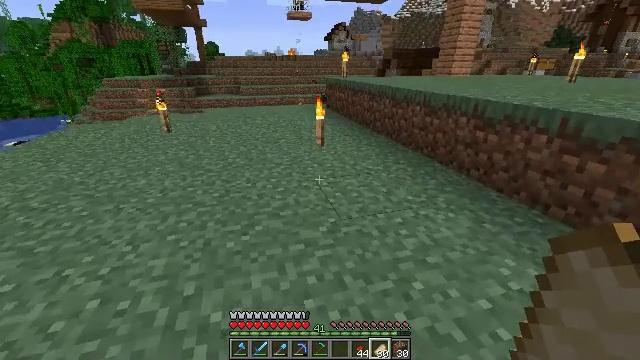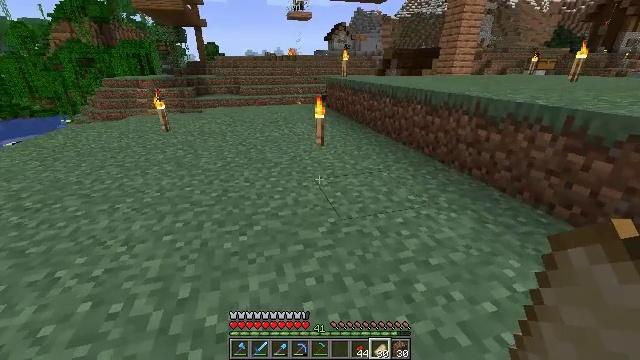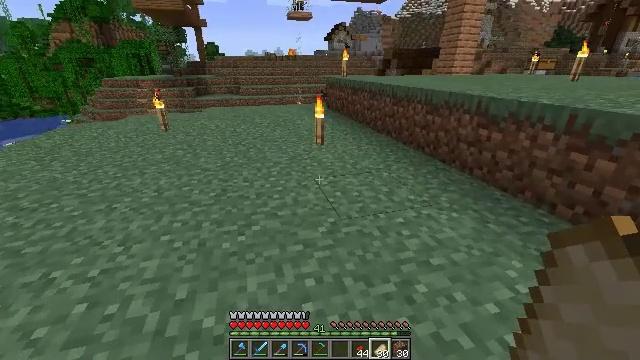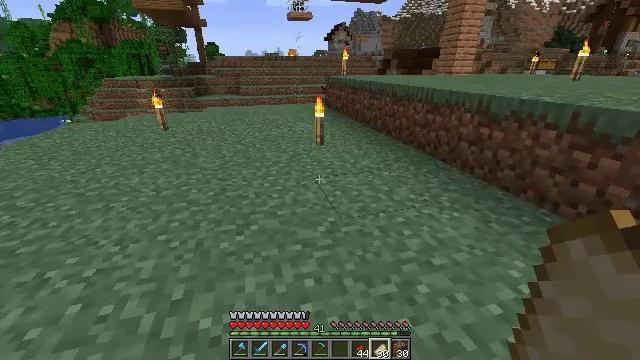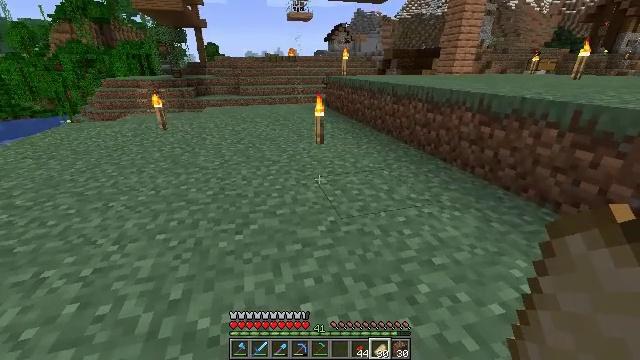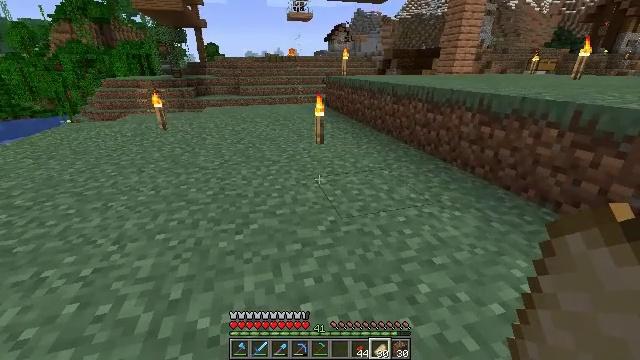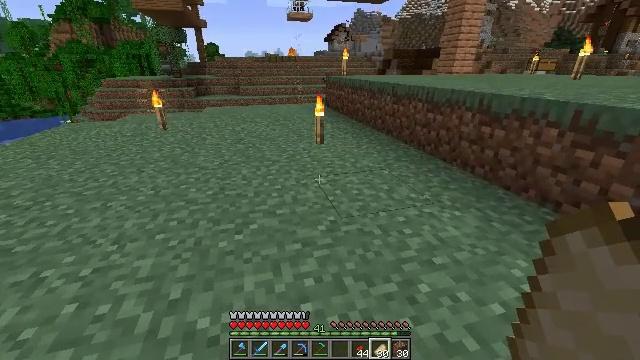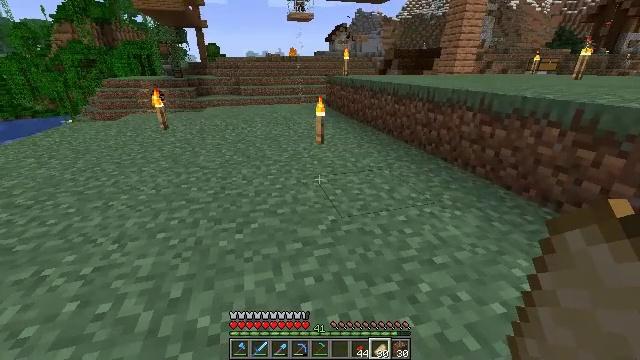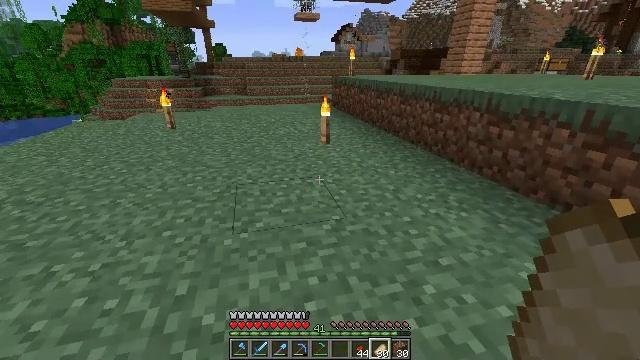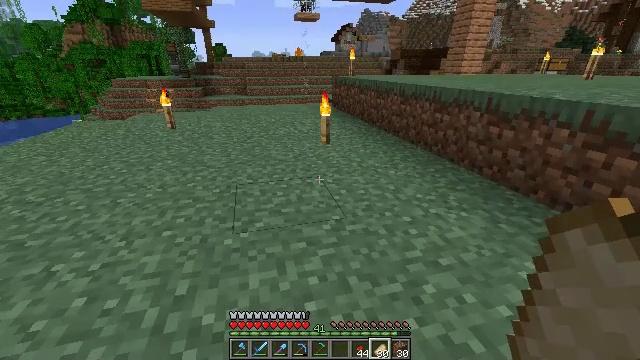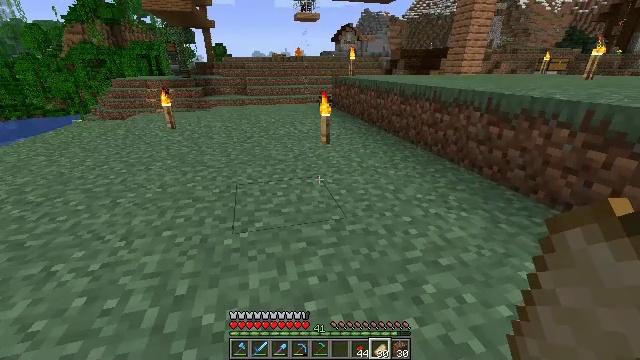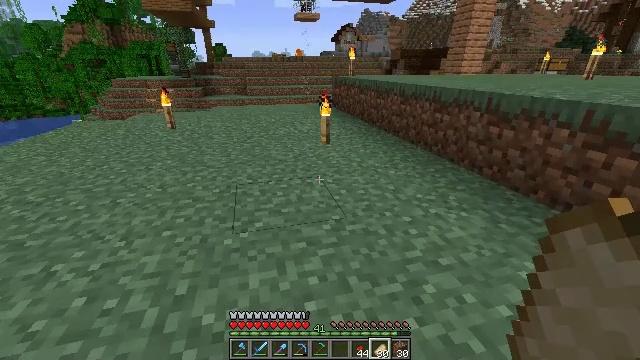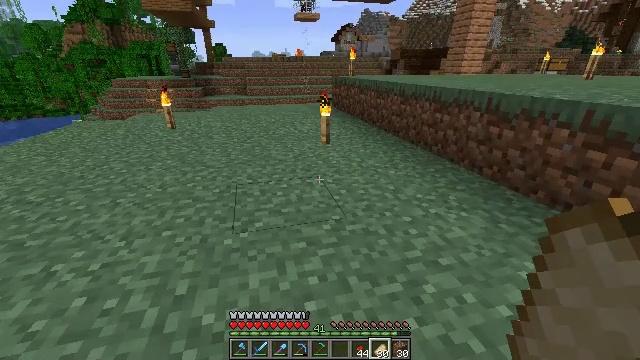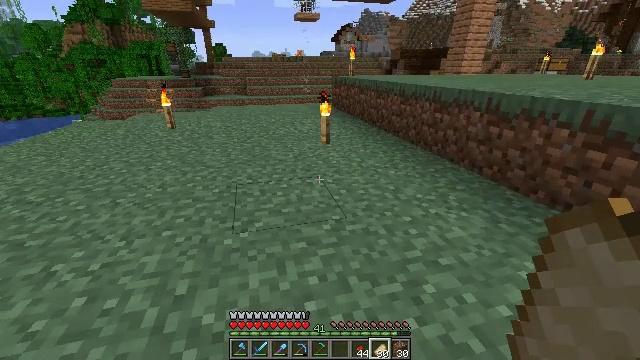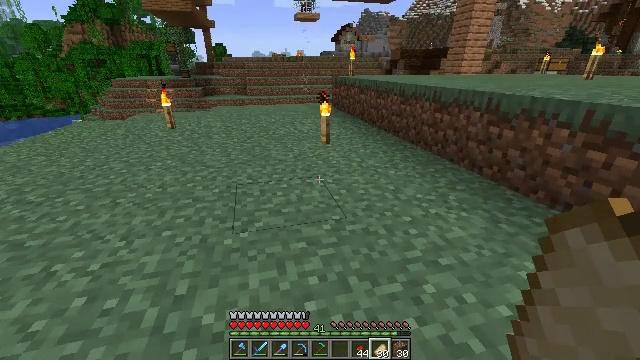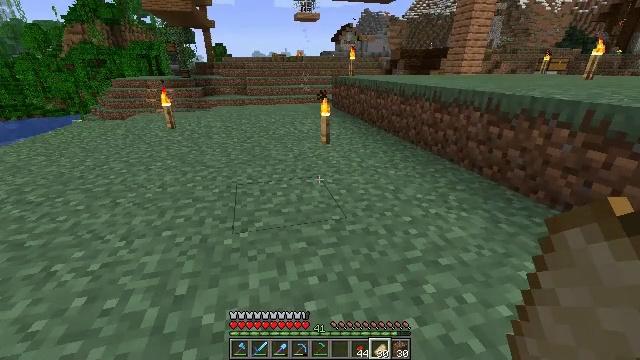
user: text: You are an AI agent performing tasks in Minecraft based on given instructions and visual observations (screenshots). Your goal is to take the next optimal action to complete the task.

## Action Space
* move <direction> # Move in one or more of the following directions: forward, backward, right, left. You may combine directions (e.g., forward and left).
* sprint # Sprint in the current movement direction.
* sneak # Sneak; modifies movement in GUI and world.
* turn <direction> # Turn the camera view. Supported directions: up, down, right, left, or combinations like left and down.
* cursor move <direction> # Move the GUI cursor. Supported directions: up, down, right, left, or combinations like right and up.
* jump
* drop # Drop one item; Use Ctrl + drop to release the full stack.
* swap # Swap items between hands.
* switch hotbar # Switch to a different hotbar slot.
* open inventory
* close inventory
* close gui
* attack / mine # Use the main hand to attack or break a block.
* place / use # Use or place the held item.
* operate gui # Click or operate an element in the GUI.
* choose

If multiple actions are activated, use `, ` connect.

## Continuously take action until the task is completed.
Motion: motion action
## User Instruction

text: Get the cartography table into your inventory.
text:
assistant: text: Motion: sneak
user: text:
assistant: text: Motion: sneak
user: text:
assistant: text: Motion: sneak
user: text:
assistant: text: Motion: sneak
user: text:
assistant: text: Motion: sneak
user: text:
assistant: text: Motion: sneak
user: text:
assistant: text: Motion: sneak
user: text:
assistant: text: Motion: sneak, turn left
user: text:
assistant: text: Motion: sneak
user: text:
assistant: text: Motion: sneak
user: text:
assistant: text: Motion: sneak
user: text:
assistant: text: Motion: sneak
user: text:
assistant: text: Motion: sneak
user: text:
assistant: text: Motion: sneak
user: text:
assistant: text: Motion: sneak
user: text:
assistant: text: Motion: sneak
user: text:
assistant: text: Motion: move forward, sneak
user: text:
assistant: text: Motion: move forward, sneak
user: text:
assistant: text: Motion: move forward, sneak
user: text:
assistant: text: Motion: move forward, sneak
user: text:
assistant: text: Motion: move forward, sneak
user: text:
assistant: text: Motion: move forward, sneak
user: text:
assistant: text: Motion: move forward, sneak
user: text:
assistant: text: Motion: move forward, sneak
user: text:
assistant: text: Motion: move forward, sneak
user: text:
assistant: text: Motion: move forward, sneak
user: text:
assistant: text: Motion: move forward, sneak
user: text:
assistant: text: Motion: move forward, sneak
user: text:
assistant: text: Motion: move forward, sneak
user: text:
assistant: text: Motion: move forward, sneak